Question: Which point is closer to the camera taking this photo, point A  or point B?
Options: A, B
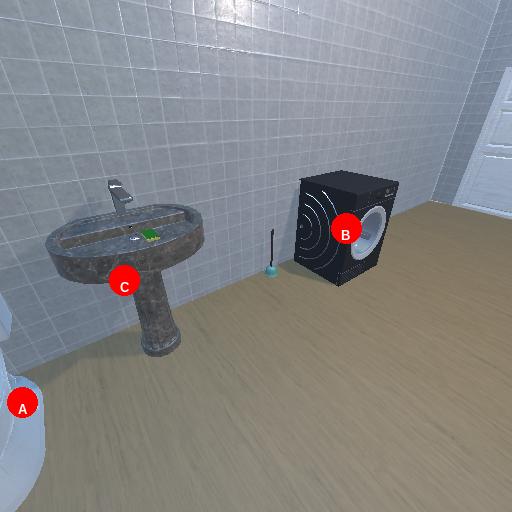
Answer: A